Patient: sex M, age 54
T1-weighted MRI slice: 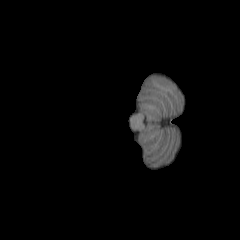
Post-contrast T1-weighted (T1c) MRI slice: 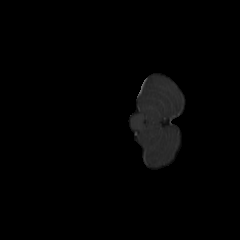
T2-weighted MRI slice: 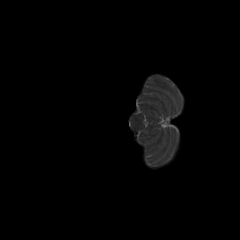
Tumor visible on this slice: no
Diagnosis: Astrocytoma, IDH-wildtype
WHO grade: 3